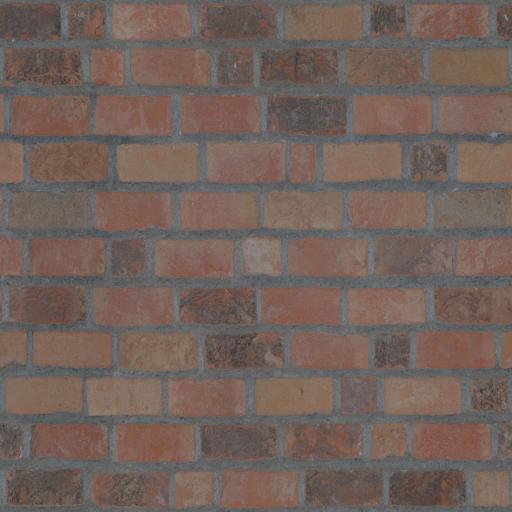
Tags: brick bricks dark red smooth